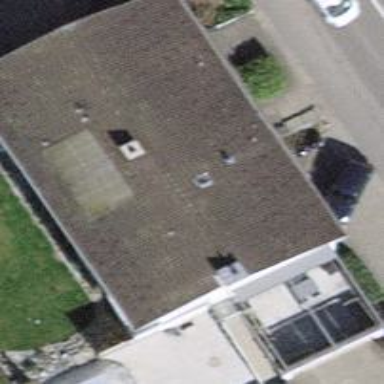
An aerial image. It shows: Simple house.